Interaction volume radius: 5 \u00c5
Interaction volume height: 10 \u00c5
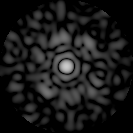
Disorder parameter: 0.8063